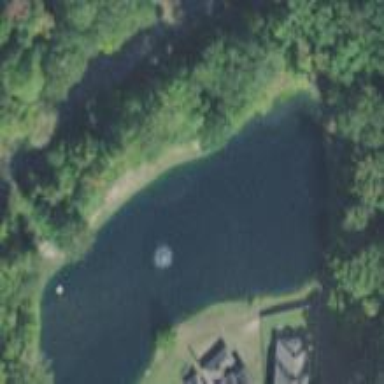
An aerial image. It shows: Pond surrounded by natural water.